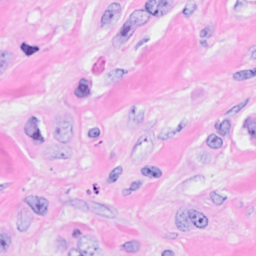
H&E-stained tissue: Breast